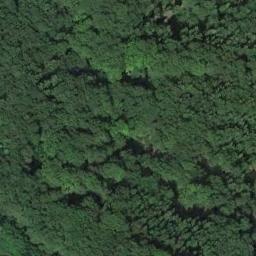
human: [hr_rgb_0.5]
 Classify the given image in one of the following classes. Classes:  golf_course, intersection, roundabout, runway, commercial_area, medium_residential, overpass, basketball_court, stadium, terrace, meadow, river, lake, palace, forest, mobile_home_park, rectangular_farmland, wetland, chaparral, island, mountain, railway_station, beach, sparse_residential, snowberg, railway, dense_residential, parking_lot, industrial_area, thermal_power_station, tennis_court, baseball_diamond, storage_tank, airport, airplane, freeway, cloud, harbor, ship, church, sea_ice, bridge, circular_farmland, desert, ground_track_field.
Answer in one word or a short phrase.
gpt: forest